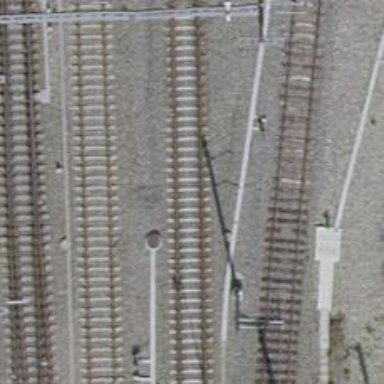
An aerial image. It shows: Siding railway line with electrified contact line for the trains.